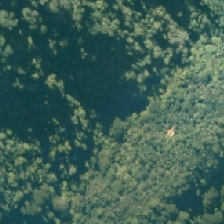
Land cover: manuka_kanuka